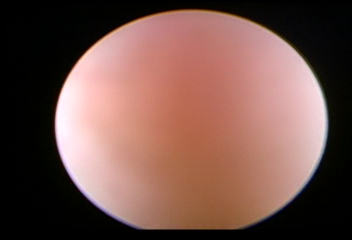
Modality: WLC
Class: Normal mucosa
Bladder cancer association: No